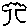
Label: tree